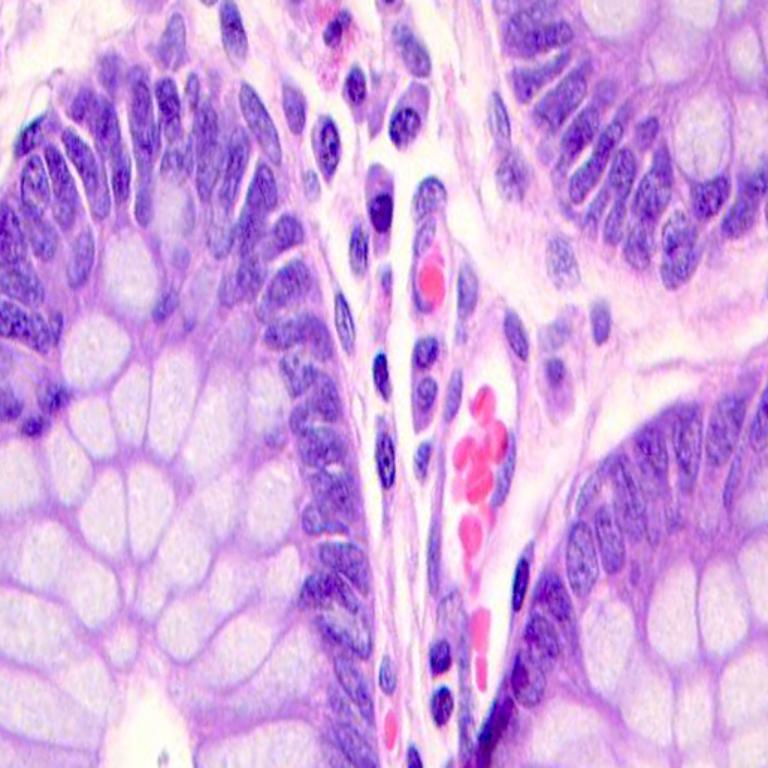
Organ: colon
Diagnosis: benign